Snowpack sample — Snodgrass Mountain, Crested Butte, Colorado (2/4/25, 12:06 PM MST)
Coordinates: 38.923, -106.968
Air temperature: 35 °F
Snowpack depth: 80 cm
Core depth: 50 cm
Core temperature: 30.2 °F
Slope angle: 14°, slope face: 78°
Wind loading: low
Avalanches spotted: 0
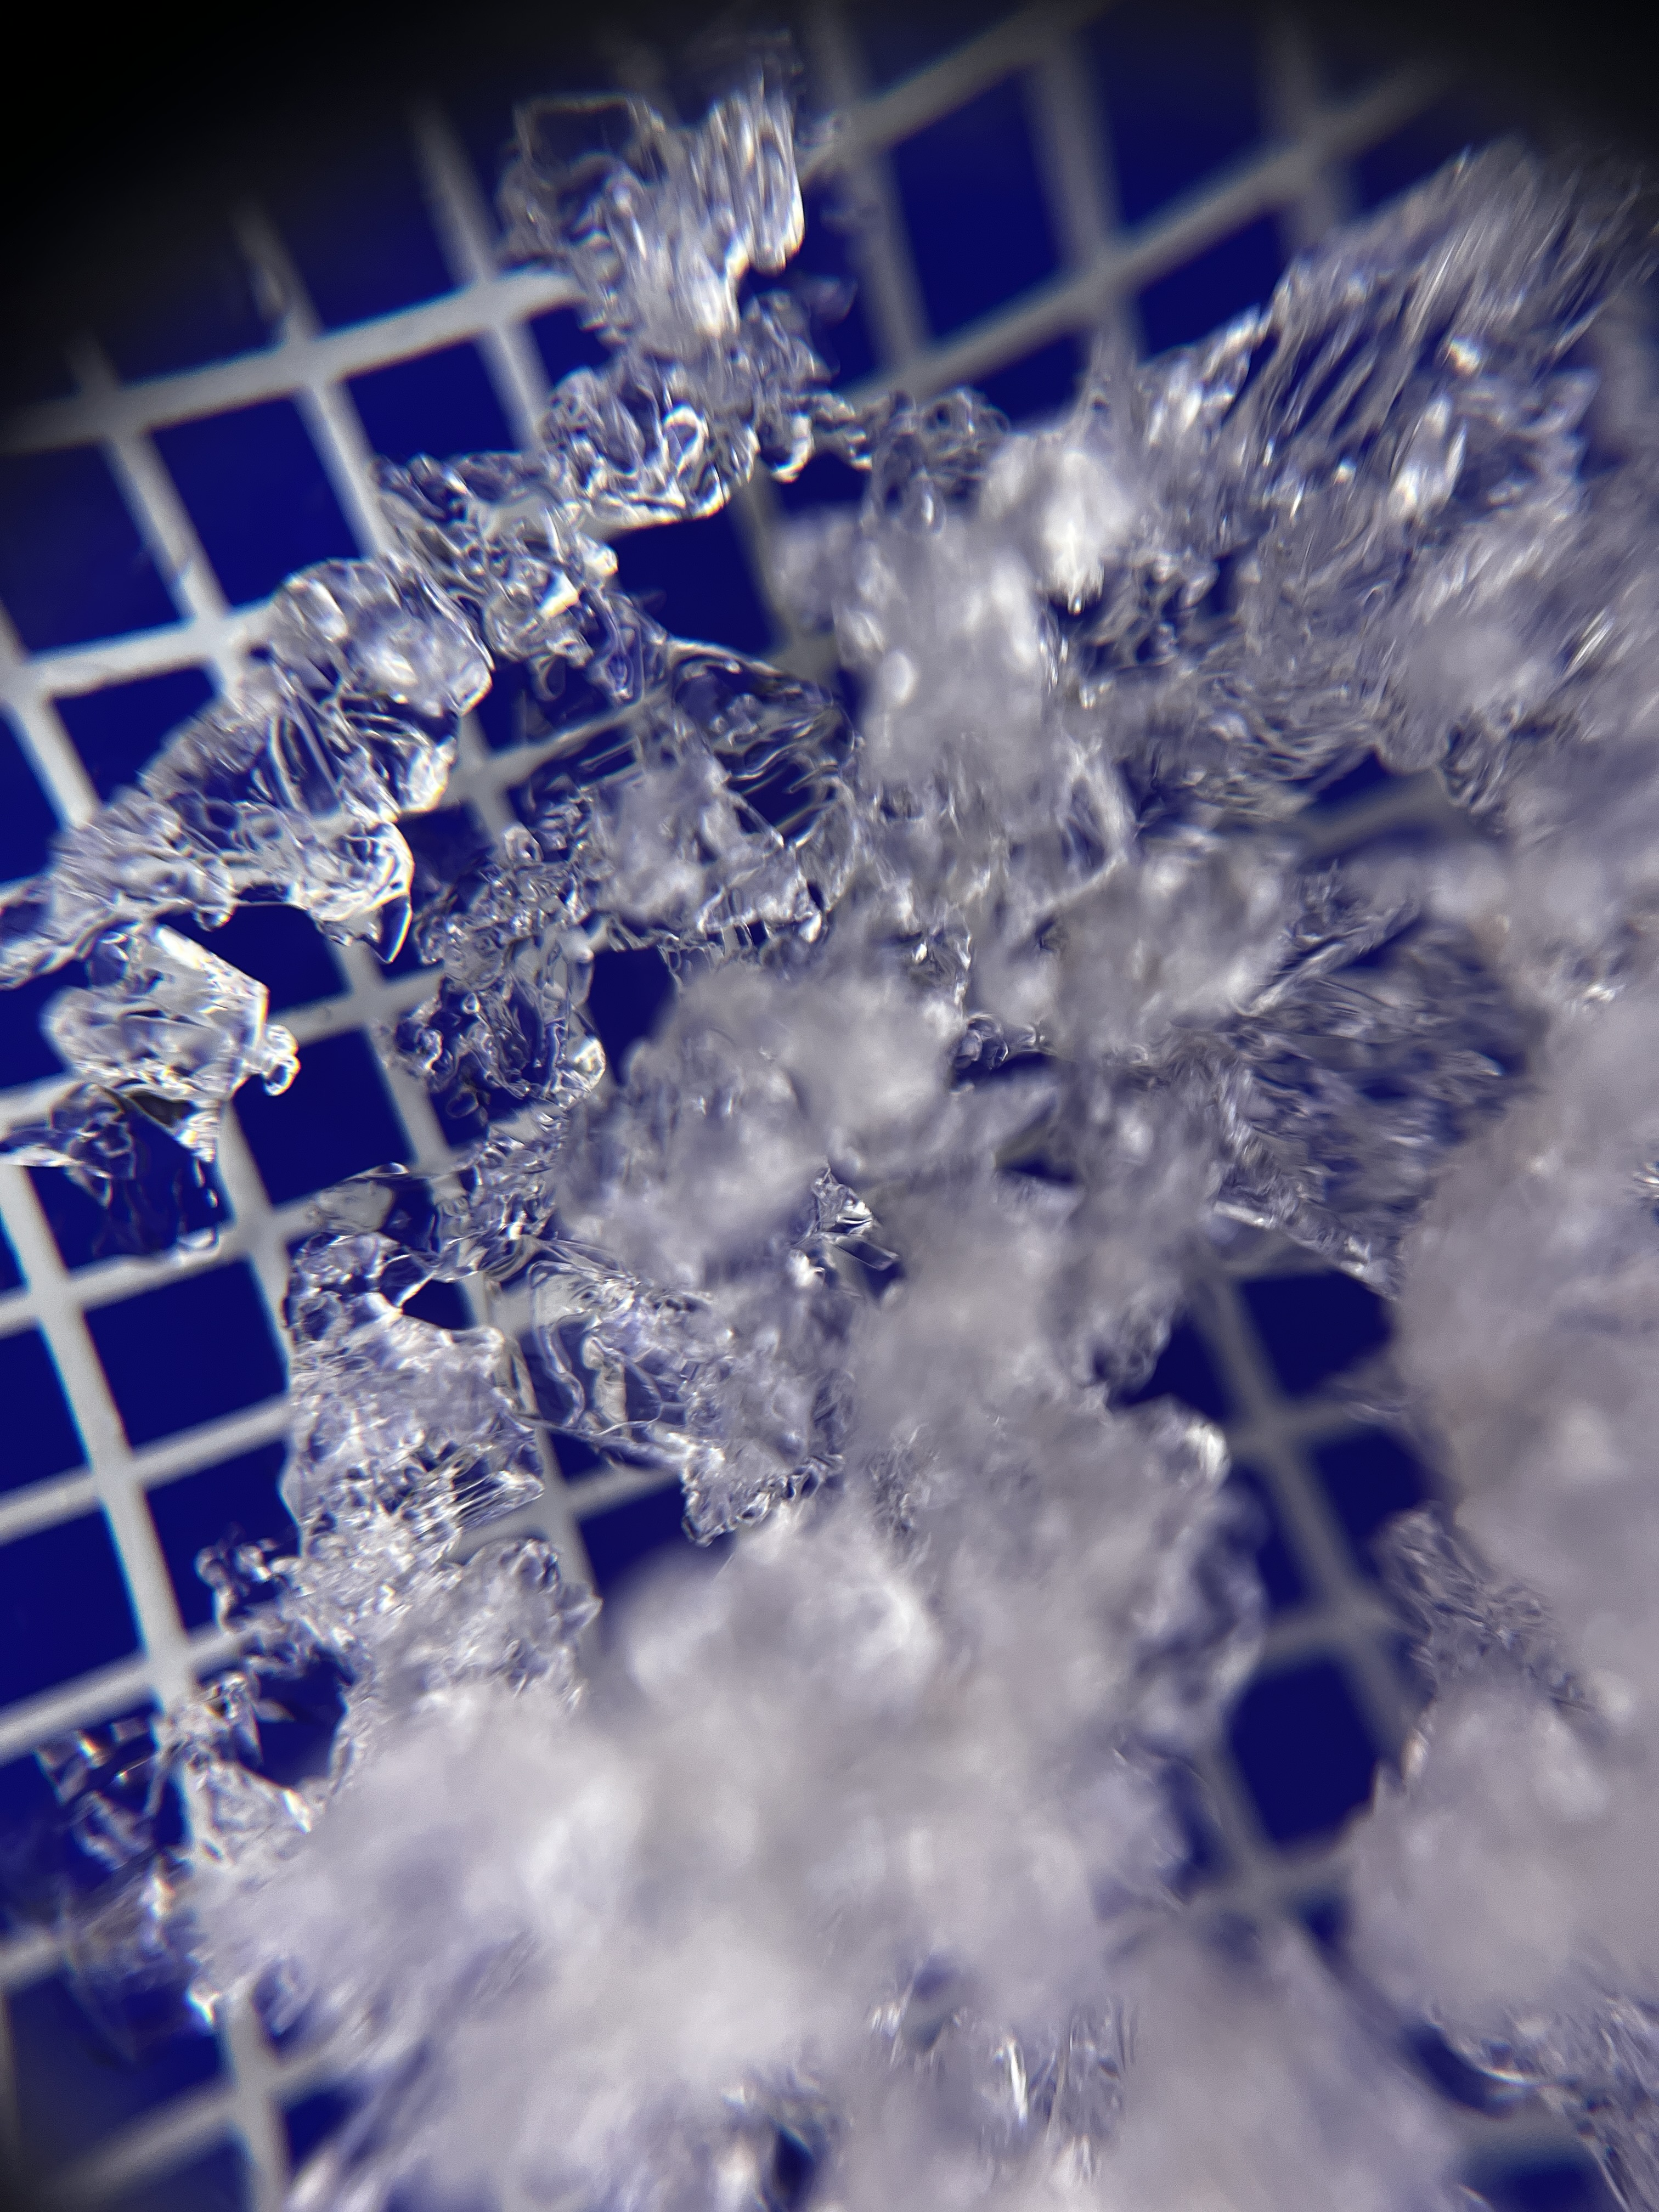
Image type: magnified_profile
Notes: No avalanches nearby, unusually warm weather for the last month reported by residents, Collected 25 yards from treeline